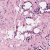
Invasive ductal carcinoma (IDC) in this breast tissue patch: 1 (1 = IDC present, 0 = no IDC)